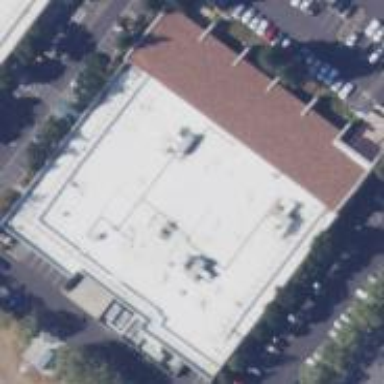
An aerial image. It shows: Office building.